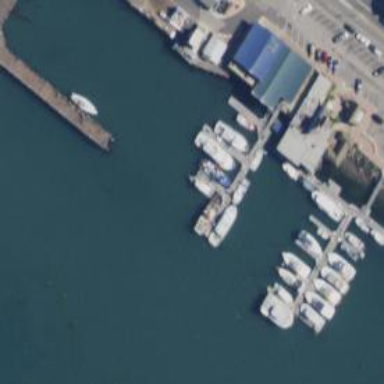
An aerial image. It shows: Man-made pier.